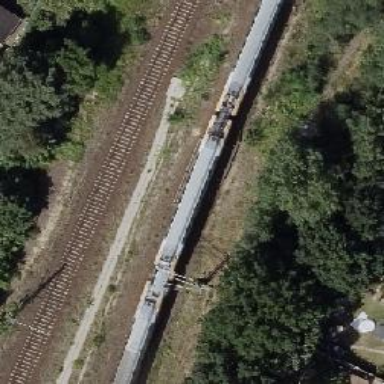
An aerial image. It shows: Railway switch with the turnout side on the left.